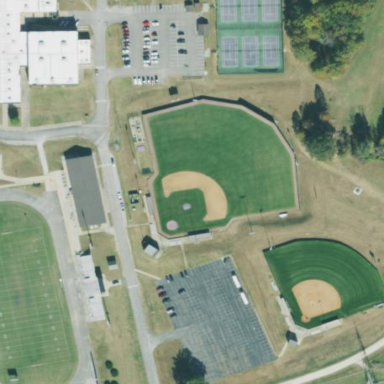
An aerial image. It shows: Baseball pitch for leisure land.